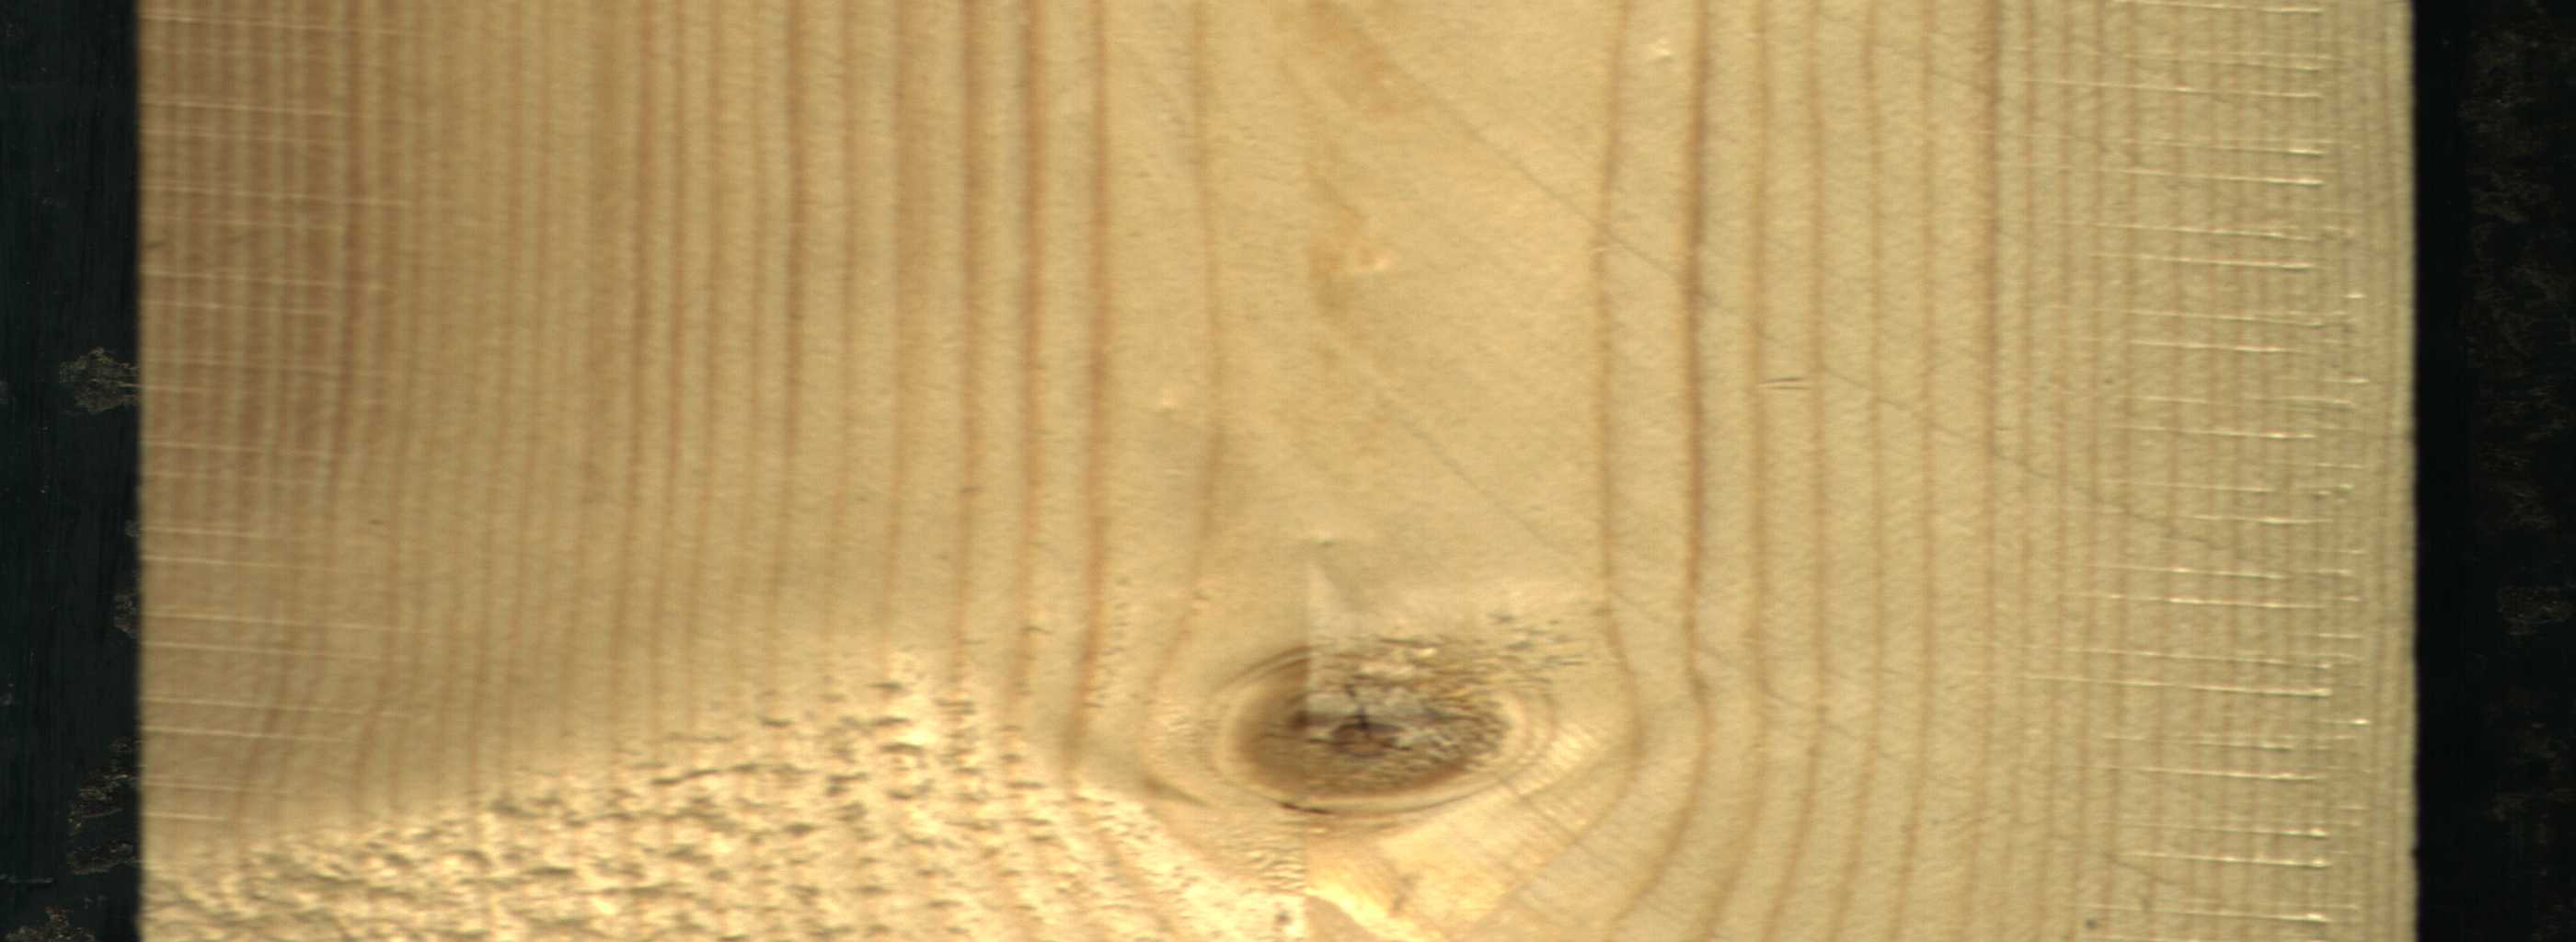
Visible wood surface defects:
knot_with_crack